Field crop: maize
Growth stage: 2
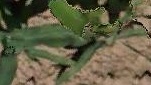
Species: maize